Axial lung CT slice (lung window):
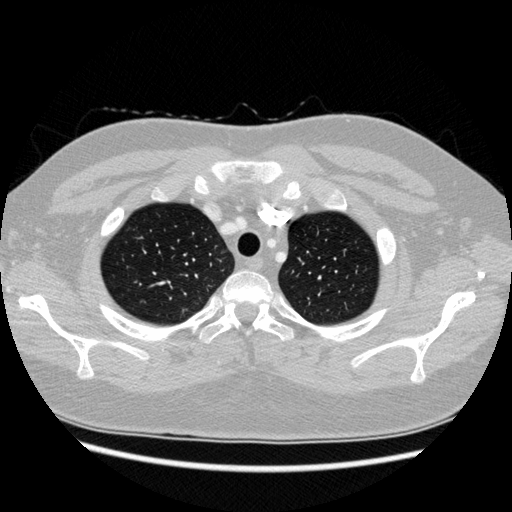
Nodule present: no